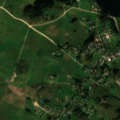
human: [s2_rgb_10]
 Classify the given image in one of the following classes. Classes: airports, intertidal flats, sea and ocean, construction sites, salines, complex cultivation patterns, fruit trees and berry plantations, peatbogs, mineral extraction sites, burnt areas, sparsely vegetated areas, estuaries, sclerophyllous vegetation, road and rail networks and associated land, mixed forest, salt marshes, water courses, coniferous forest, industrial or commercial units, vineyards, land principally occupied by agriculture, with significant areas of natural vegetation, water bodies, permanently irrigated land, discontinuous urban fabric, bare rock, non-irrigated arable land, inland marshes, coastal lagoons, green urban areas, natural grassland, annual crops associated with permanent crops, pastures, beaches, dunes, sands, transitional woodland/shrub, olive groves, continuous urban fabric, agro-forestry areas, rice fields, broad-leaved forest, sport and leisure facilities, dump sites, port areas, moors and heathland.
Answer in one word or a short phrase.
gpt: discontinuous urban fabric, pastures, water bodies